Question: I have the following example:
'''
library(tidyverse)
library(ggalluvial)
data <- tibble(id = paste0("S", 1:20),
class_1 = c(rep("A", 10), rep("B", 10)),
class_2 = c(rep("A", 8), rep("B", 8), rep("A", 4)))
data_pvt <- data %>%
pivot_longer(starts_with("class"), names_to = "class_type", values_to = "class_label") %>%
mutate(class_type = factor(class_type),
class_label = factor(class_label))
ggplot(data_pvt, aes(x = fct_rev(class_type), stratum = class_label, alluvium = id,
label = class_label)) +
geom_flow(aes(fill = class_label), stat = "alluvium",
lode.guidance = "frontback") +
geom_stratum(aes(fill = class_label)) +
scale_x_discrete(expand = c(0.1, 0)) +
labs(x = "Class system", y = "n") +
coord_flip() +
theme_minimal()
'''

<URL>
I would like 'geom_flow' to take the 'fill' color from the top stratum ('class_1') instead of the bottom stratum ('class_2'). I could achieve this by not 'fct_rev(class_type)' at the beginning, but then 'class_1' is at the bottom, while I want it at the top.
Any ideas? I could use other functions from 'ggalluvium' or 'ggforce', but I'd like to keep the option of having the stratum colored by 'class_label'.
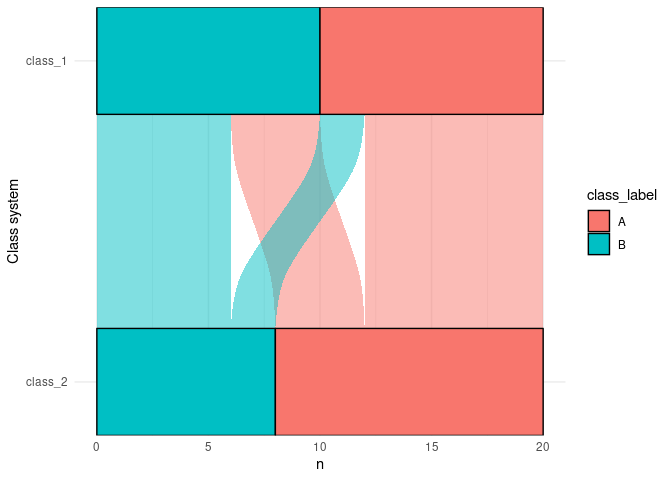
Answer: Are you looking for 'aes.flow = "backward"'?
'''
ggplot(data_pvt, aes(x = fct_rev(class_type), stratum = class_label, alluvium = id,
label = class_label)) +
geom_flow(aes(fill = class_label), stat = "alluvium",
lode.guidance = "frontback", aes.flow = "backward") +
geom_stratum(aes(fill = class_label)) +
scale_x_discrete(expand = c(0.1, 0)) +
labs(x = "Class system", y = "n") +
coord_flip() +
theme_minimal()
'''
<URL>